I will show an image sequence of human cooking. I have annotated the images with numbered circles. Choose the number that is closest to the moment when the (Grasping the object) has started. You are a five-time world champion in this game. Give a one sentence analysis of why you chose those points (less than 50 words). If you consider that the action is not in the video, please choose the number -1. Provide your answer at the end in a json file of this format: {"points": []}
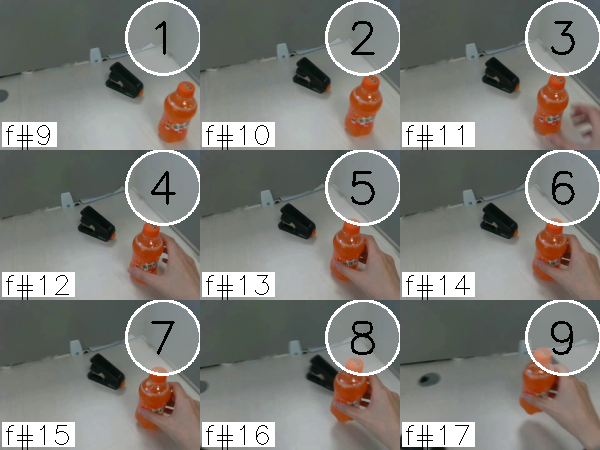
Frame 5 shows the clearest moment of hand-object contact.
{"points": [5]}